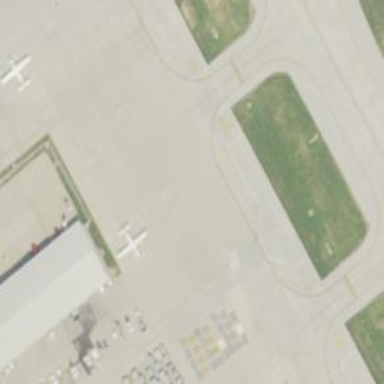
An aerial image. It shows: Image of taxiway at airport.